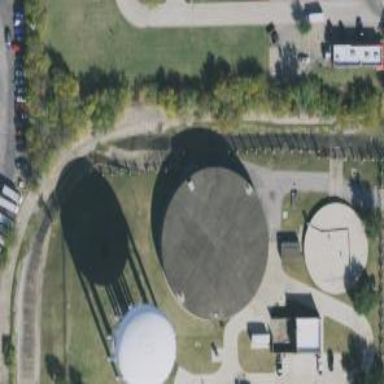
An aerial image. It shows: Industrial building with water storage tank.